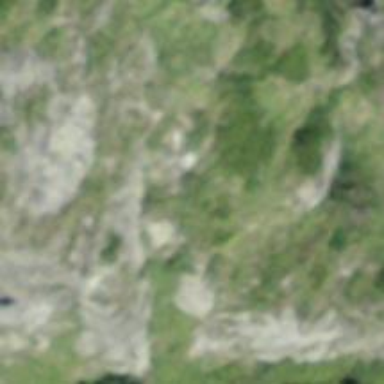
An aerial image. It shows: Cliff in nature.